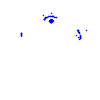
Particle: kaon